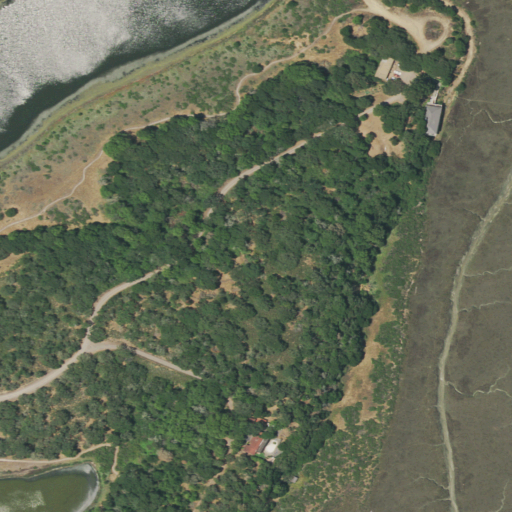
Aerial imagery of island in California named Day Island containing shrub, mixed forest, herbaceous wetlands, open water, open development, grassland, and low intensity development